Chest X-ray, PA view. Patient: 49 years old, sex M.
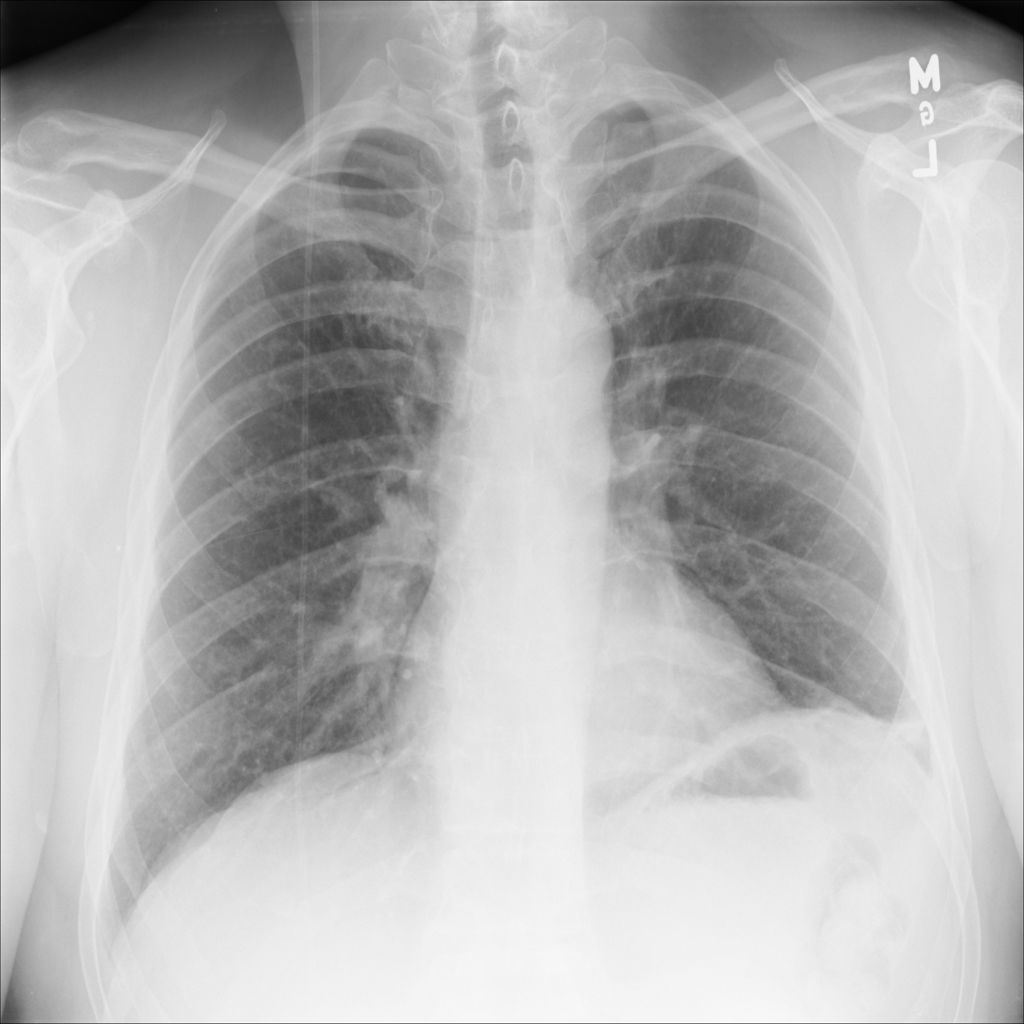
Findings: No Finding